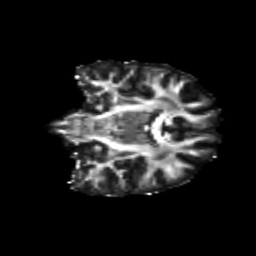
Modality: FA
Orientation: coronal
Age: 21
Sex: male
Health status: healthy
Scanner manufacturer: siemens
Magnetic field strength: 3 T
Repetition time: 8.6 s
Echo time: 0.095 s